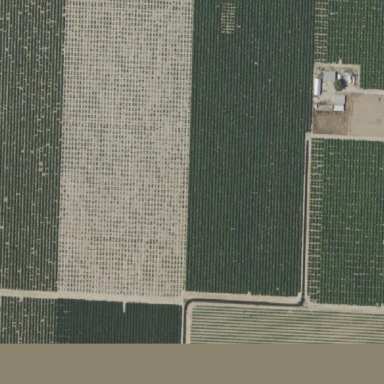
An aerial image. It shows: Orange orchard with rows of orange trees.